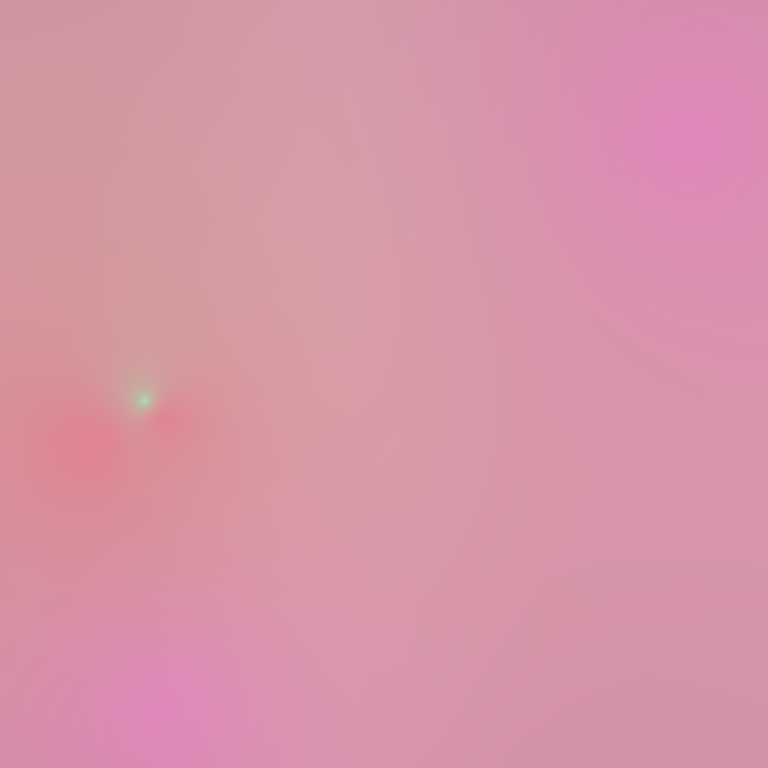
Abstract light effect, smooth gradient from soft pink to faint green, serene atmosphere, subtle glow, no room, no furniture, no objects.